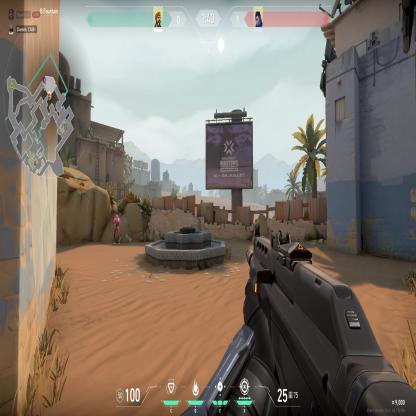
Label: enemy